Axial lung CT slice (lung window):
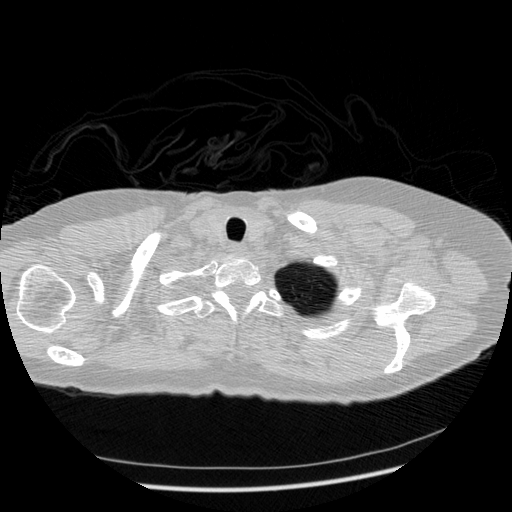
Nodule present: no